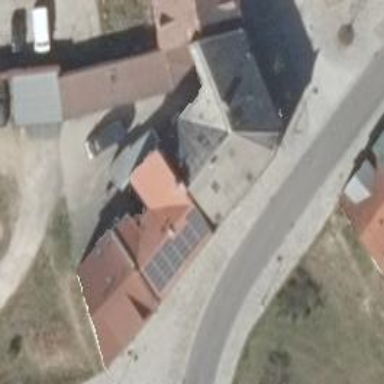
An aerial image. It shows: Veterinary facility.